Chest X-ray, AP view. Patient: 53 years old, sex M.
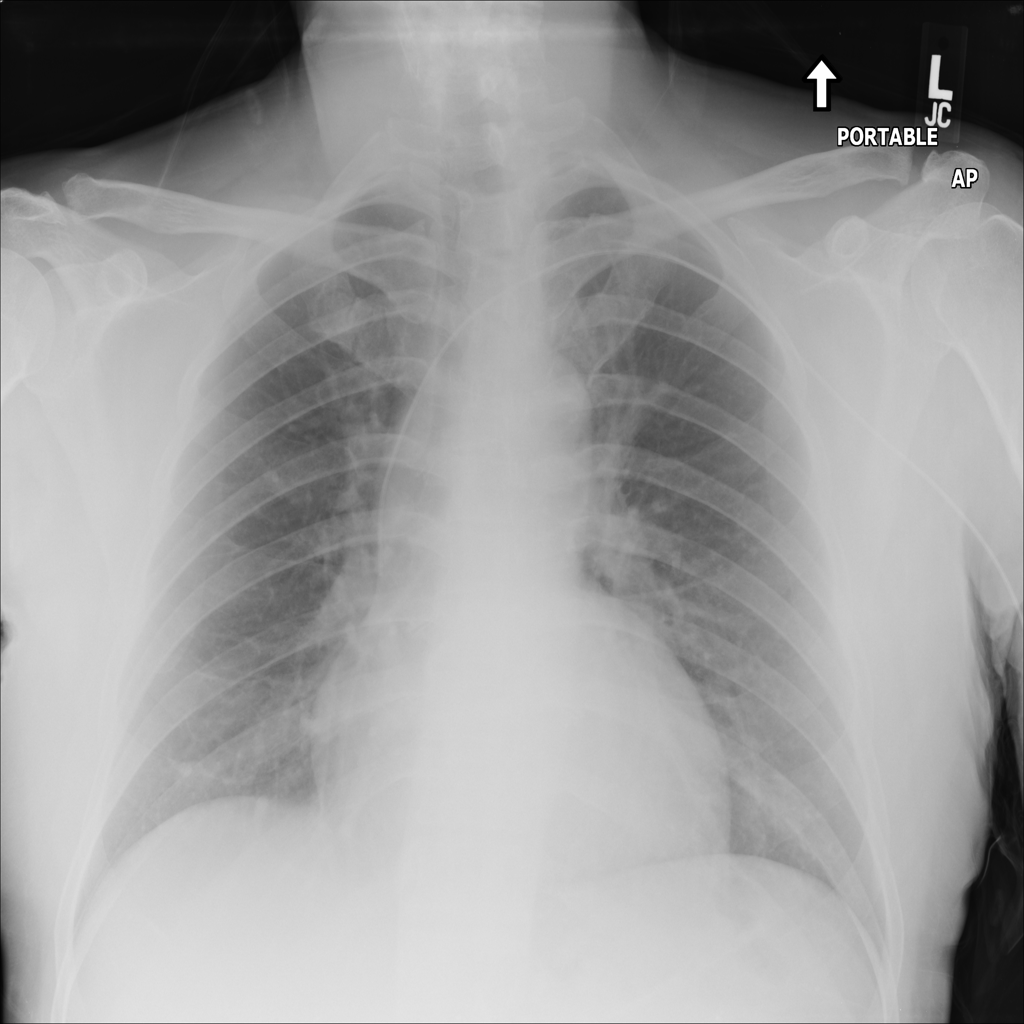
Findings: No Finding